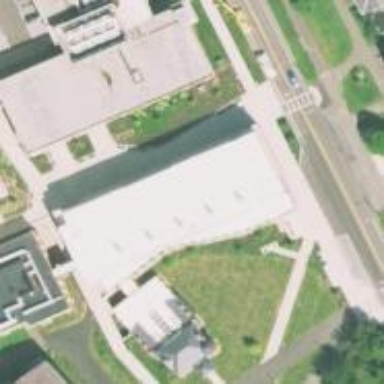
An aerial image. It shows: University building.